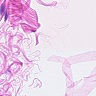
Metastatic tissue present: no